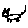
Label: cat